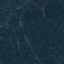
Land use / land cover: Forest